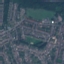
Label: Residential